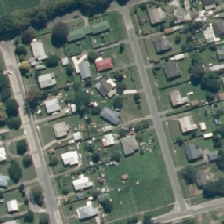
Land cover: urban_build_up